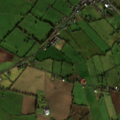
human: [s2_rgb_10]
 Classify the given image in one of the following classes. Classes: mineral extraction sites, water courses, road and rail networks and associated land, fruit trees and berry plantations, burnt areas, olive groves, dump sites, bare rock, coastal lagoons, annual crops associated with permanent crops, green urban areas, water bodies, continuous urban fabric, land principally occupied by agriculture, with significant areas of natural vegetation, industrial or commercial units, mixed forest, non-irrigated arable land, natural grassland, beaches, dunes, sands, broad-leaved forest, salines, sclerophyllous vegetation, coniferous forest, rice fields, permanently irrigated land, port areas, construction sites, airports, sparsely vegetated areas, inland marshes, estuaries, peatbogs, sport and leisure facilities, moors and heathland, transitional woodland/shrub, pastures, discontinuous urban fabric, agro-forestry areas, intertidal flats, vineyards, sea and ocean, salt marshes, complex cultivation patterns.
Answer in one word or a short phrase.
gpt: discontinuous urban fabric, pastures